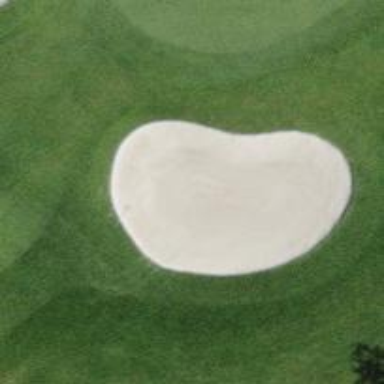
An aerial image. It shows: Sandy area is golf bunker.